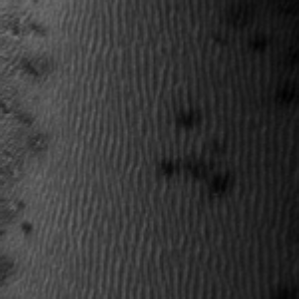
Label: frost